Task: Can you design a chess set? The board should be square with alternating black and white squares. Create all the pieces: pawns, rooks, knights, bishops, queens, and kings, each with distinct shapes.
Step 4675:
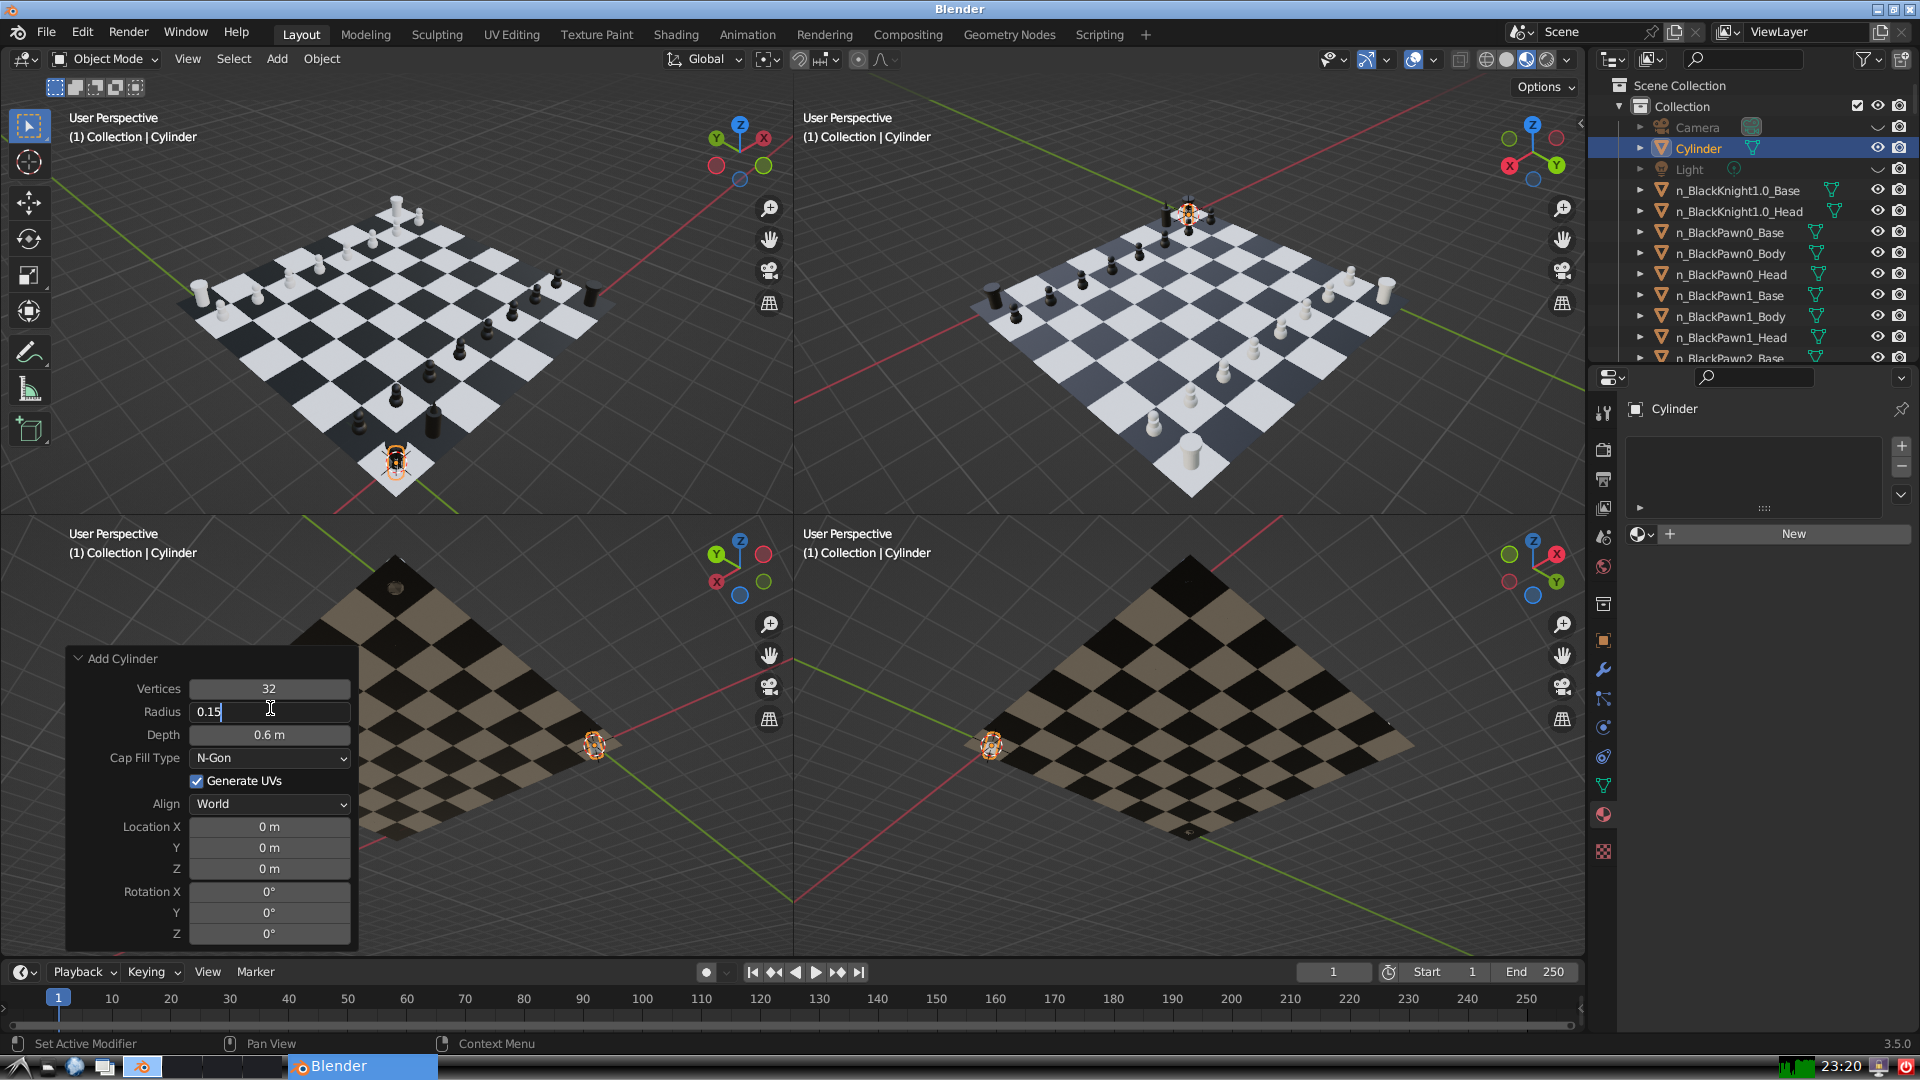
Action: {"key_press": ['Return']}